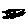
Label: circle